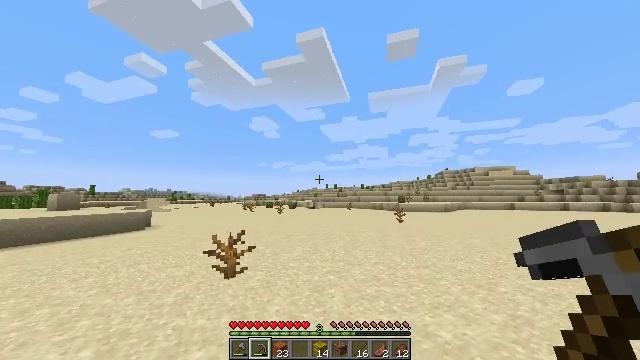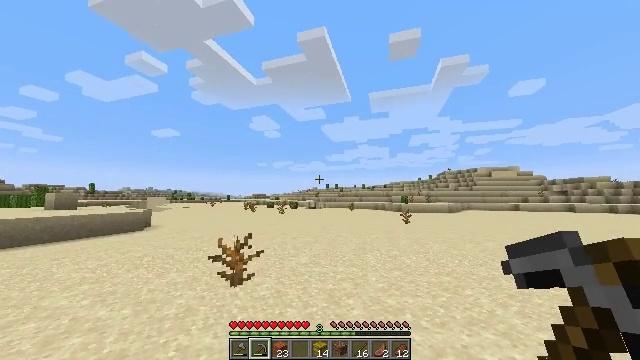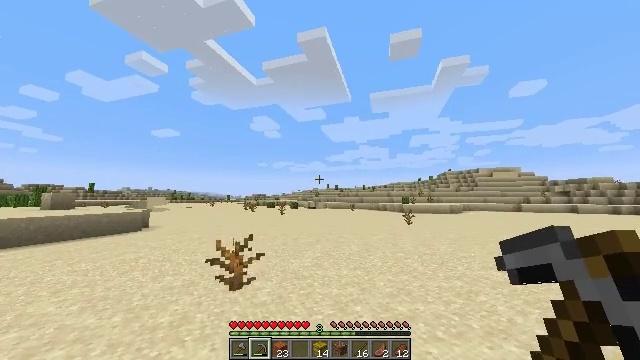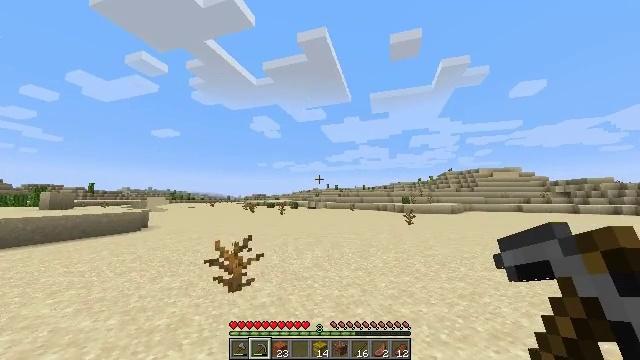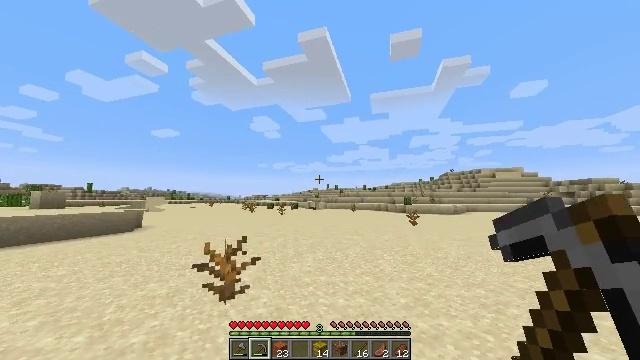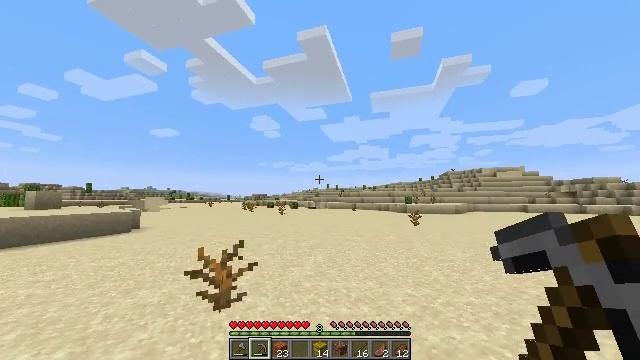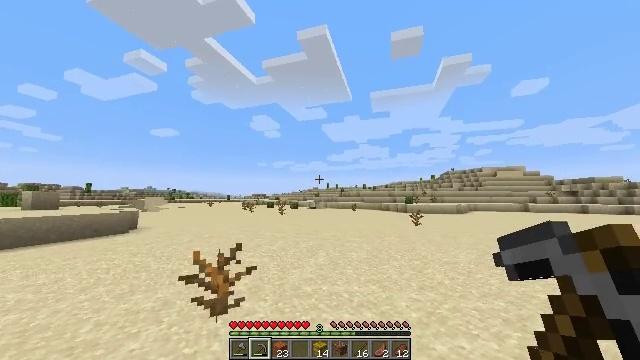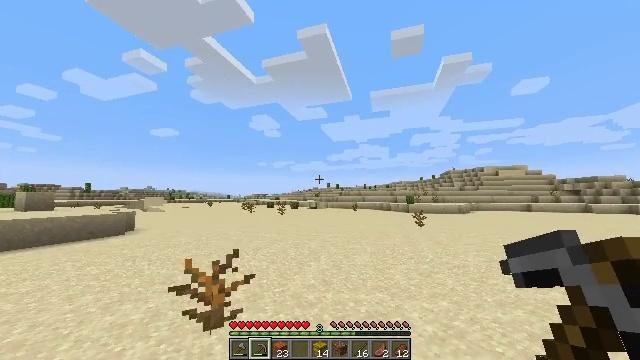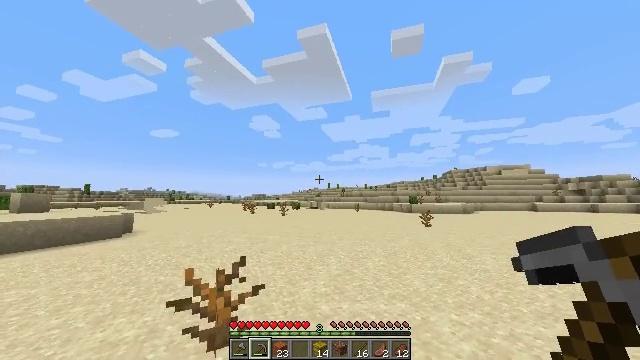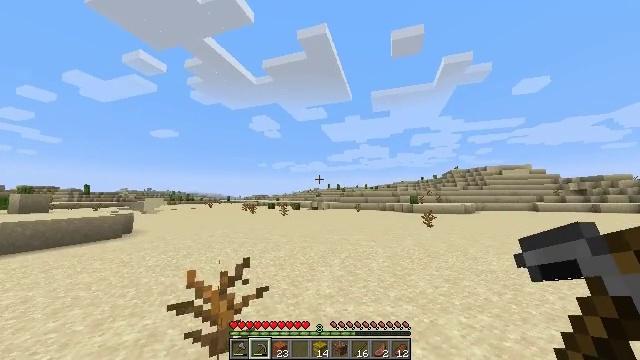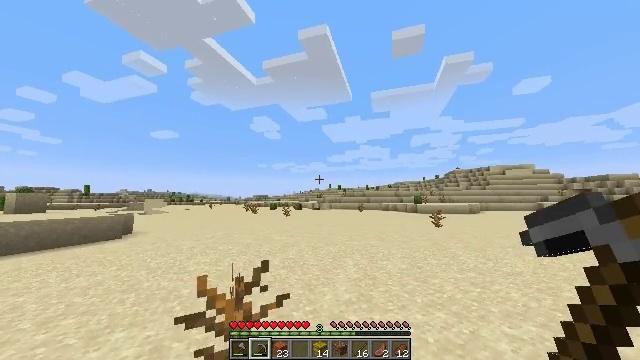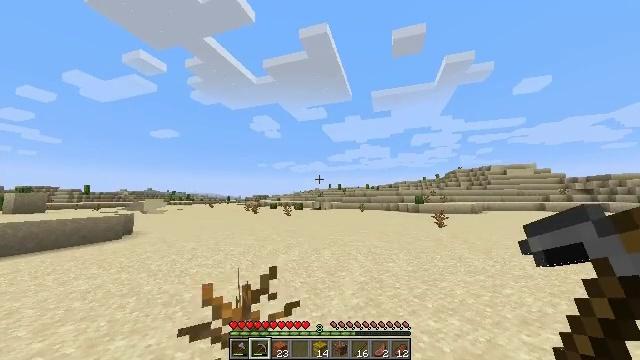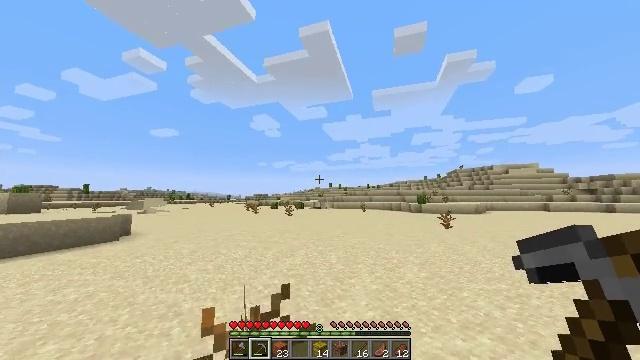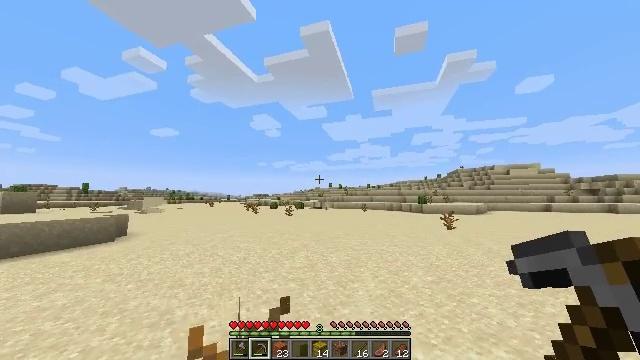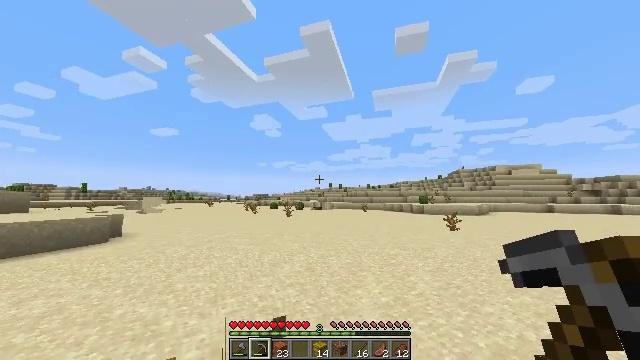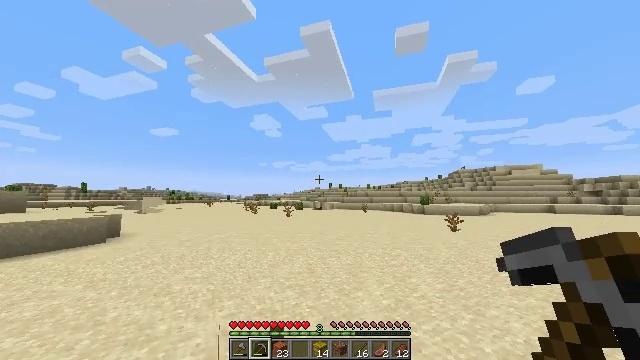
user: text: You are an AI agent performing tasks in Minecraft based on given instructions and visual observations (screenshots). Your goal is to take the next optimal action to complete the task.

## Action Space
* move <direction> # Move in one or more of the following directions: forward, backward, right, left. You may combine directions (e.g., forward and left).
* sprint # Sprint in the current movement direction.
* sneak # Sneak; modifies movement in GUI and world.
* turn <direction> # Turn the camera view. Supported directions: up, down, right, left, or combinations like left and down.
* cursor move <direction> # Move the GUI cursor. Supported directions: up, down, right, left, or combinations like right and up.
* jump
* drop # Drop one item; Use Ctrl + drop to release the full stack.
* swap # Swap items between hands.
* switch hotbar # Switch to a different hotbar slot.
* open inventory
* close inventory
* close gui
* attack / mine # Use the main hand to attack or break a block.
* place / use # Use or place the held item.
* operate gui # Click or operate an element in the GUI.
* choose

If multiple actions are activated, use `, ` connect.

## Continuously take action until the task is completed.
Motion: motion action
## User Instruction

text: Left click to mine the dead bush.
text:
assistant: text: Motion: move forward and move left
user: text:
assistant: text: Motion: move forward
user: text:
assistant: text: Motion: move forward
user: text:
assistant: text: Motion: move forward
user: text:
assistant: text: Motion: move forward
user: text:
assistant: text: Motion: move forward
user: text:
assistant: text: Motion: move forward and move left
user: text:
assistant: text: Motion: move forward and move left
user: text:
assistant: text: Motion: move forward and move left
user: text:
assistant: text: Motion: move forward and move left
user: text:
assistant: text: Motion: move forward and move left
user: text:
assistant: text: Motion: move forward
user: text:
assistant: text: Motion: move forward
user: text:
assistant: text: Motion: move forward
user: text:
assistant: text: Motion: move forward
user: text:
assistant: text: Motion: move forward
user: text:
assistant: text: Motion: move forward
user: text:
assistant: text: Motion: move forward
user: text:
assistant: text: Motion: move forward
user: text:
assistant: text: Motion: move forward and move right
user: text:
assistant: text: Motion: move forward and move right
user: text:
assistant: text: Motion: move forward and move right
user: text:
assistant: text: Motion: move forward and move right
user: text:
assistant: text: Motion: move forward and move right
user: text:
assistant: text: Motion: move forward and move right
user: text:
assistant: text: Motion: move forward and move right
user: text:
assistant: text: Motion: move forward and move right
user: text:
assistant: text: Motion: move forward and move right
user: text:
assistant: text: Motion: move forward and move right
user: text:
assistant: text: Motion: move forward and move right